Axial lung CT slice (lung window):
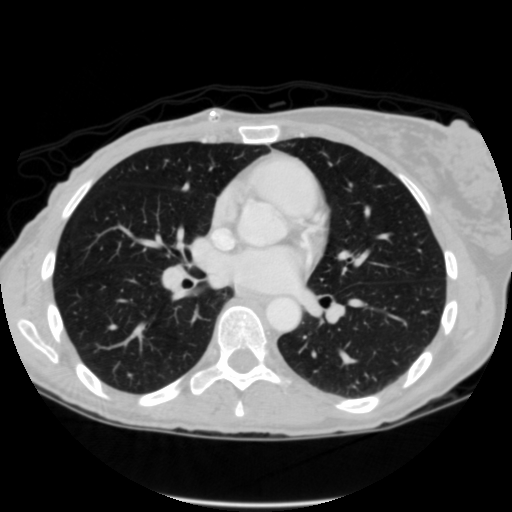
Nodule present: no